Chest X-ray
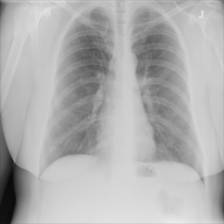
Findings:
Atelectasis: negative
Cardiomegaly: negative
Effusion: negative
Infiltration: negative
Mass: negative
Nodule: negative
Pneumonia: negative
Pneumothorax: negative
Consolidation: negative
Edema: negative
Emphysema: negative
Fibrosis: negative
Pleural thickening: negative
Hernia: negative